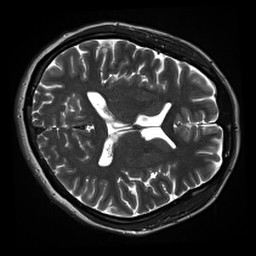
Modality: inplaneT2
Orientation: axial
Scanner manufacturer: siemens
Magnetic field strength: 3 T
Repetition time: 11 s
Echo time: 0.059 s